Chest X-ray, PA view. Patient: 71 years old, sex M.
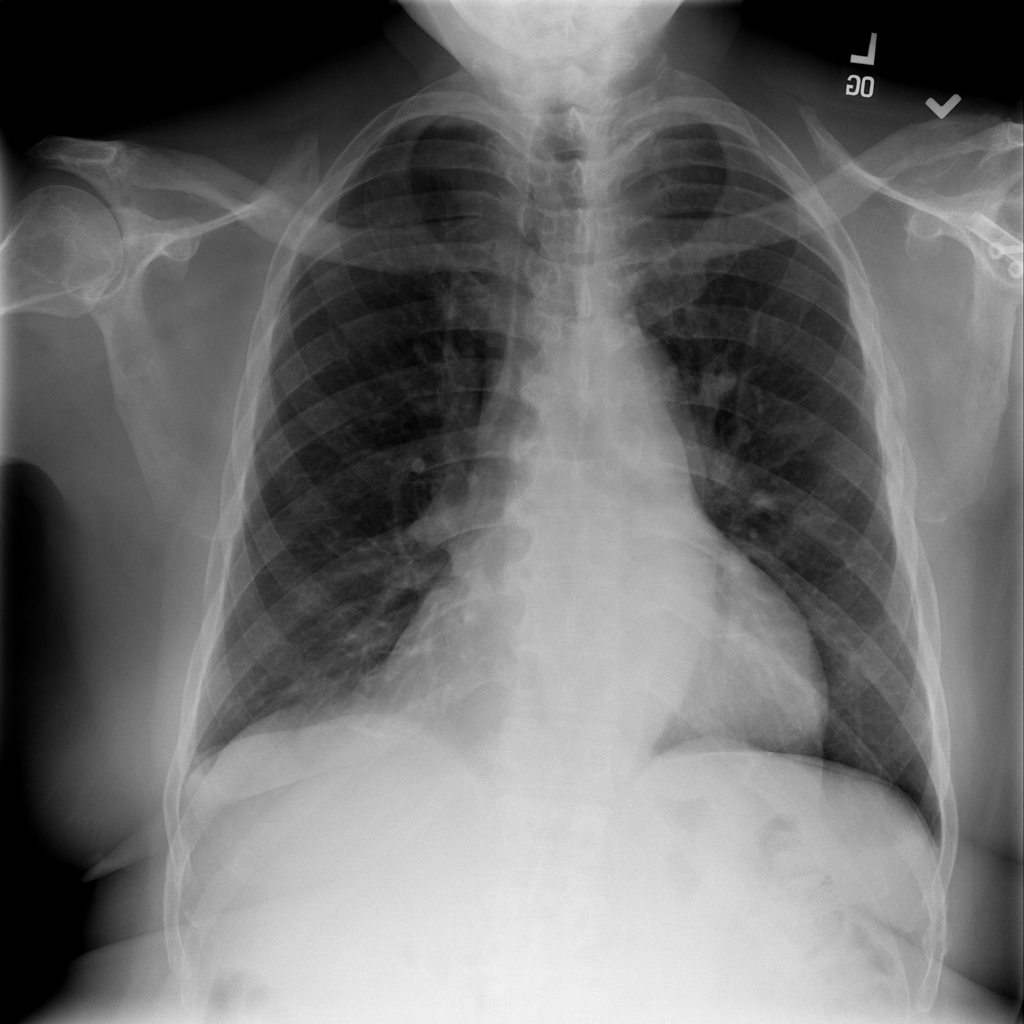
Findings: Effusion